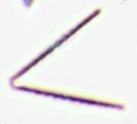
Label: Thalassionema